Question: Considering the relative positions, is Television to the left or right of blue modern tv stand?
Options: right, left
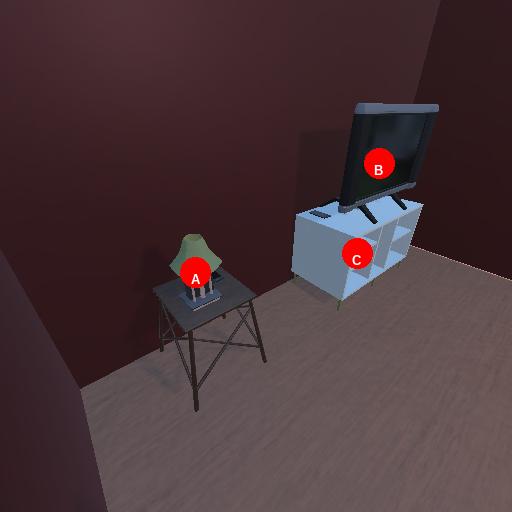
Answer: right